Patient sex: M
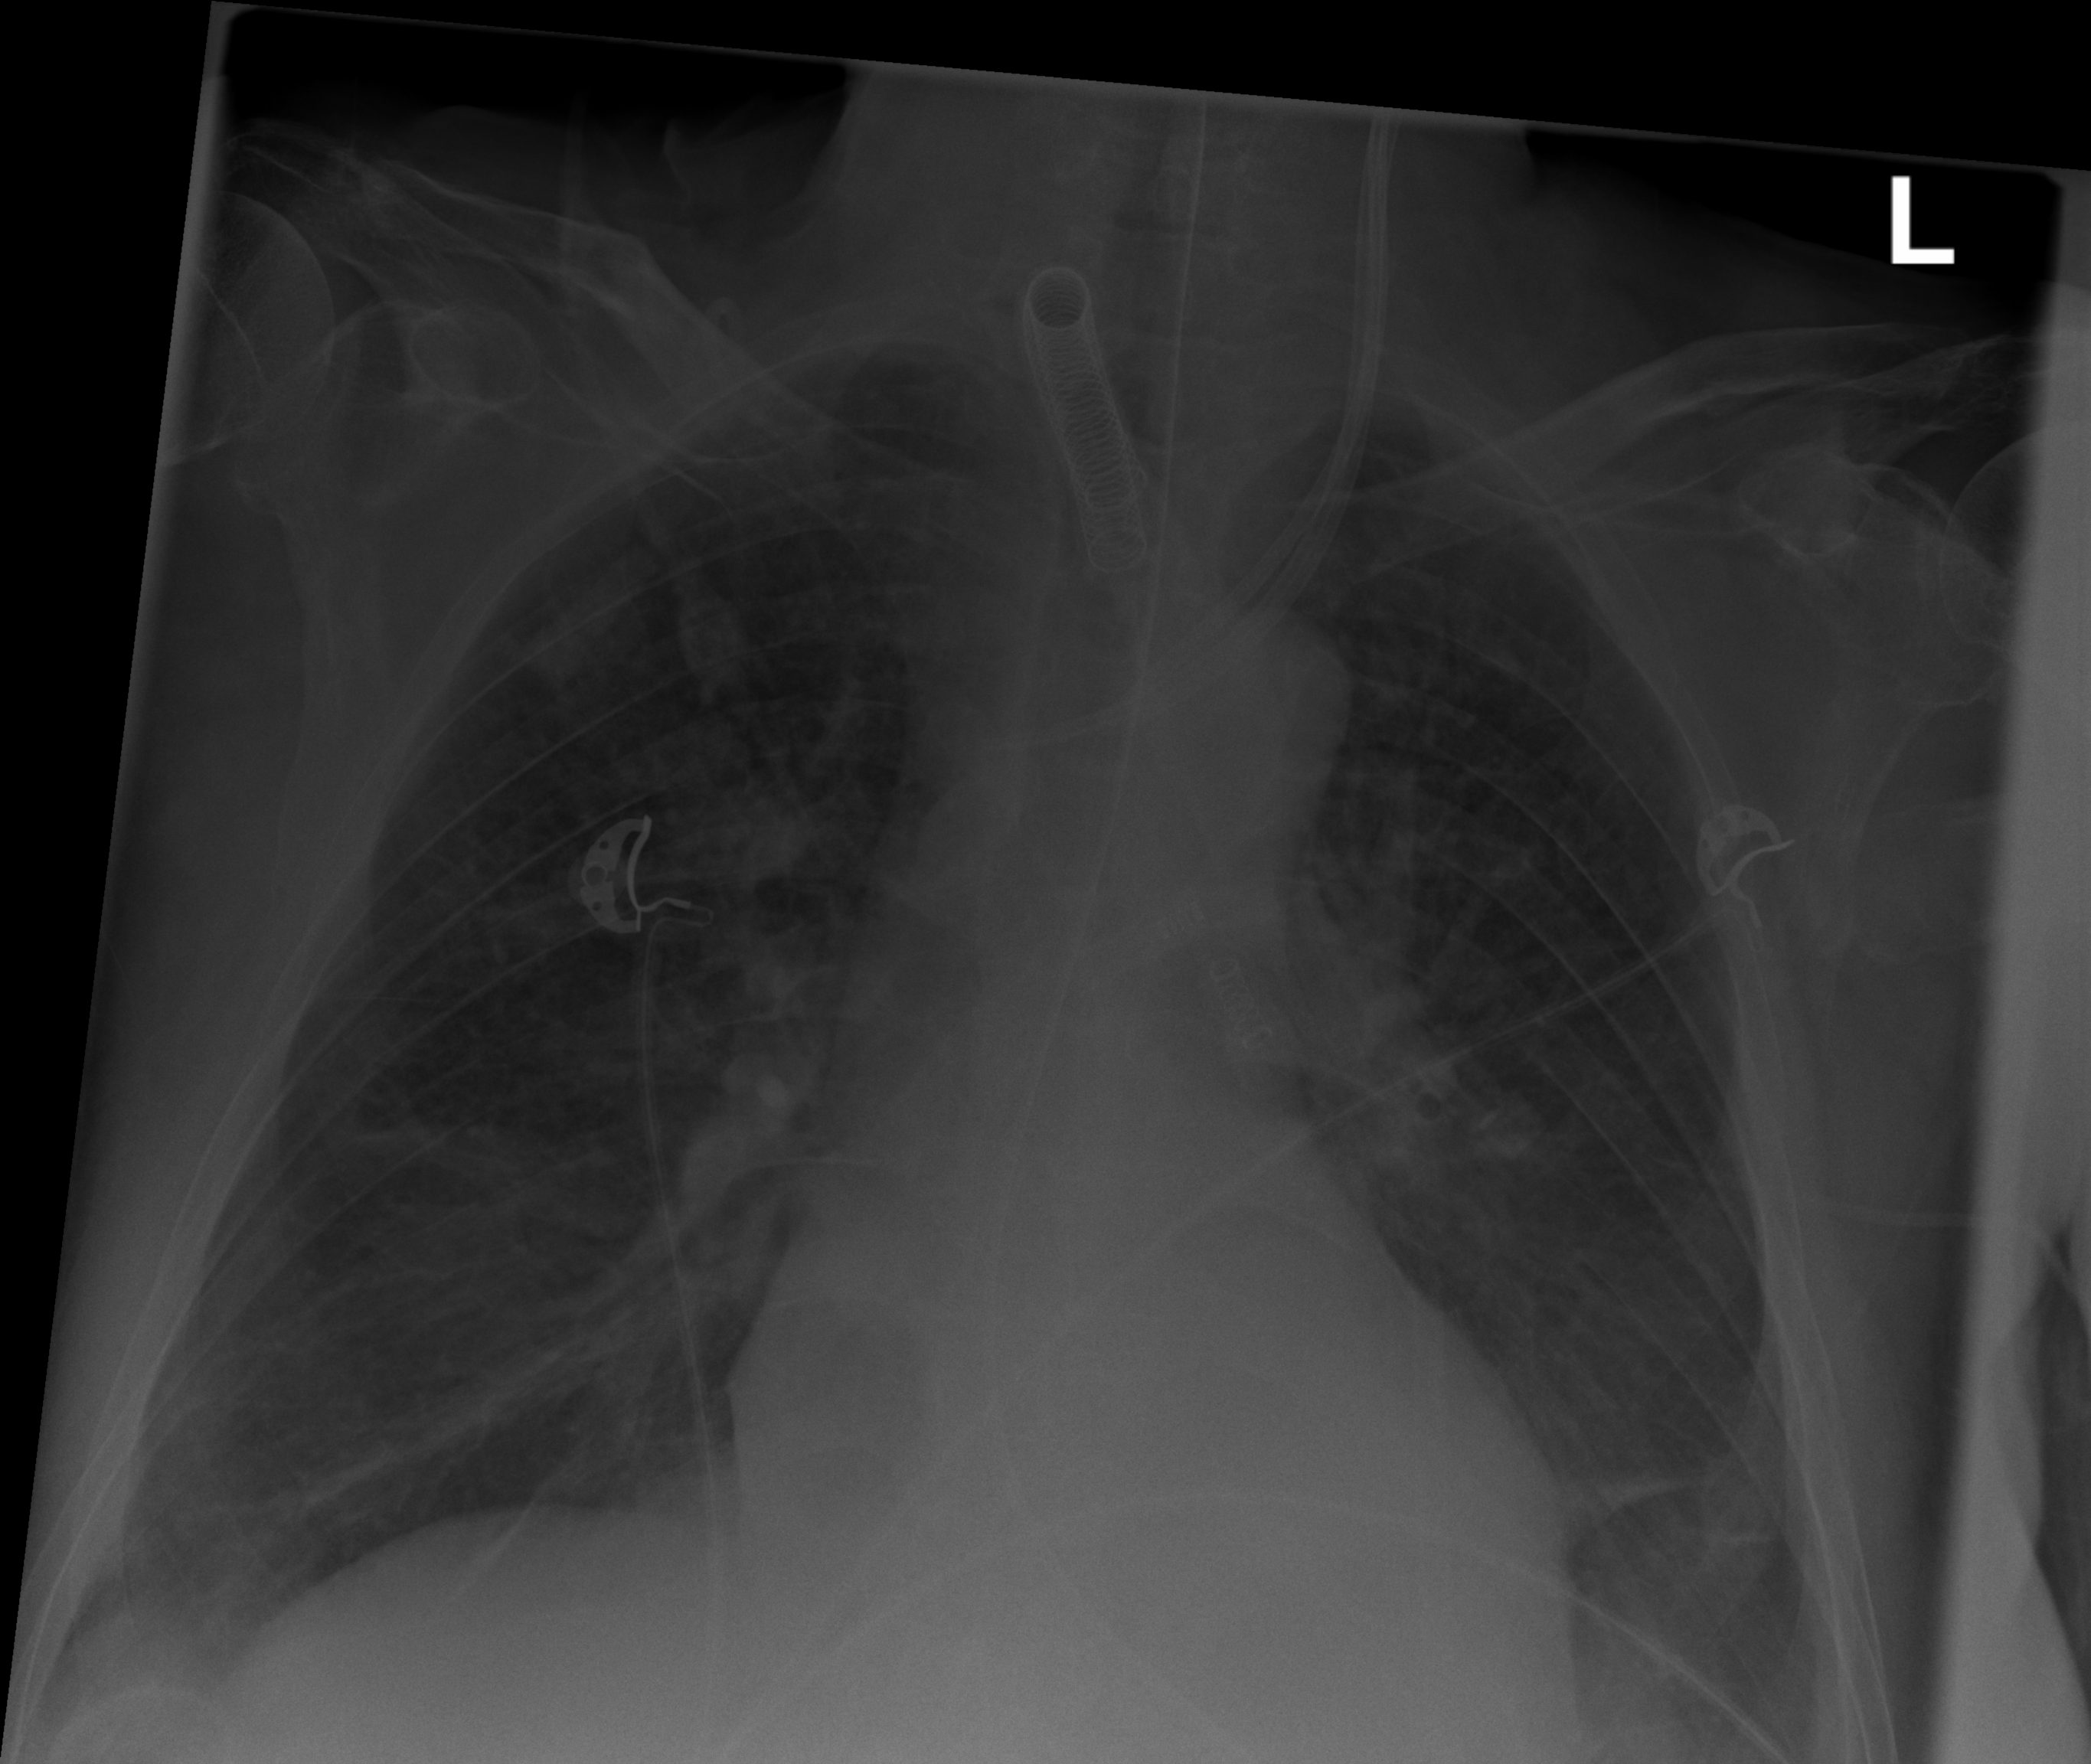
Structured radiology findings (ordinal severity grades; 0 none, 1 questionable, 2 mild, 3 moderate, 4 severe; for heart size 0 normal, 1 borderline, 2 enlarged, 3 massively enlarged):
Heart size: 1
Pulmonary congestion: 0
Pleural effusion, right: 2
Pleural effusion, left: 2
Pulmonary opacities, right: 0
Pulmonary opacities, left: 0
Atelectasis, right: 2
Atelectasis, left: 2